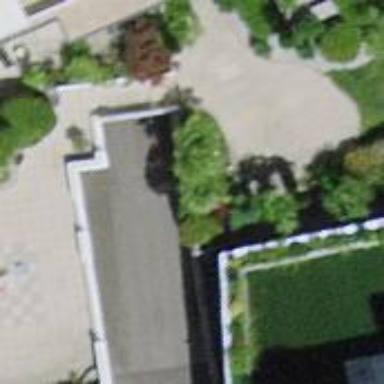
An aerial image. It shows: Retaining wall.